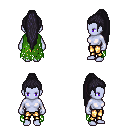
a pixel art fantasy rpg character, female body template, dark elf, purple skin, green tattered cape, gold greaves, raven extra-long topknot hairstyle, four views (front, back, left, right), 2x2 character sprite sheet, small pixel art, hard edges, no anti-aliasing